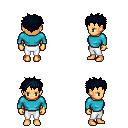
a pixel art fantasy rpg character, female body template, human, tanned skin, teal long-sleeve shirt, white pants, raven bedhead hairstyle, bracelets, four views (front, back, left, right), 2x2 character sprite sheet, small pixel art, hard edges, no anti-aliasing